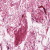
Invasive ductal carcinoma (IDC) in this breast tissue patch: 0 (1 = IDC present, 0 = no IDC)